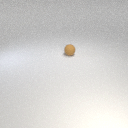
small brown rubber sphere